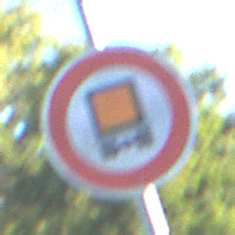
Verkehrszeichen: VerbotKennzeichnungspflichtigeKraftfahrzeugeGefaehrlicheGueter
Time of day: MorningAfternoon
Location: Outdoor (Urban)
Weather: Clear
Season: NotSpecified
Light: Natural